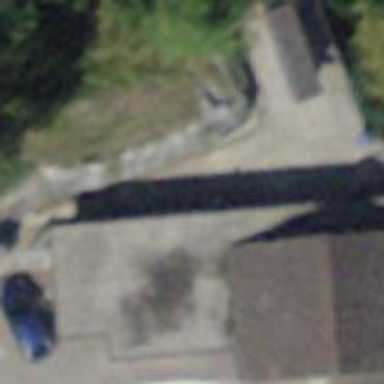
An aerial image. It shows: Footway tunnel passing through building.